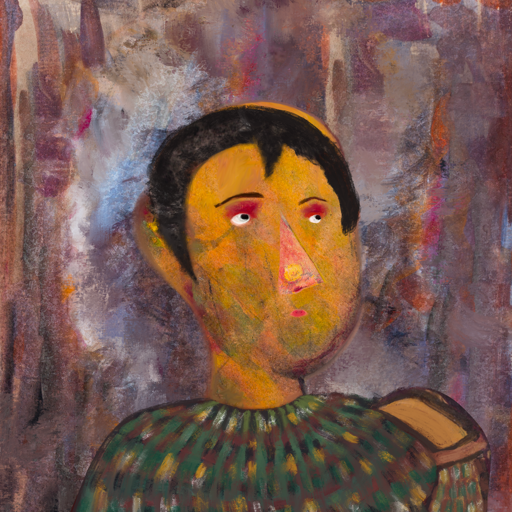
Background: Hypocrite, Head And Neck Side: Gypsy_Mother, Face Side: Irani, Bust: After_Raid, Hair Side: Roy_Bahadur, Head Accessory: Blank, Second Necklace: Blank, Necklace: Blank, Baby: Blank